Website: lowes
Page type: order-returns
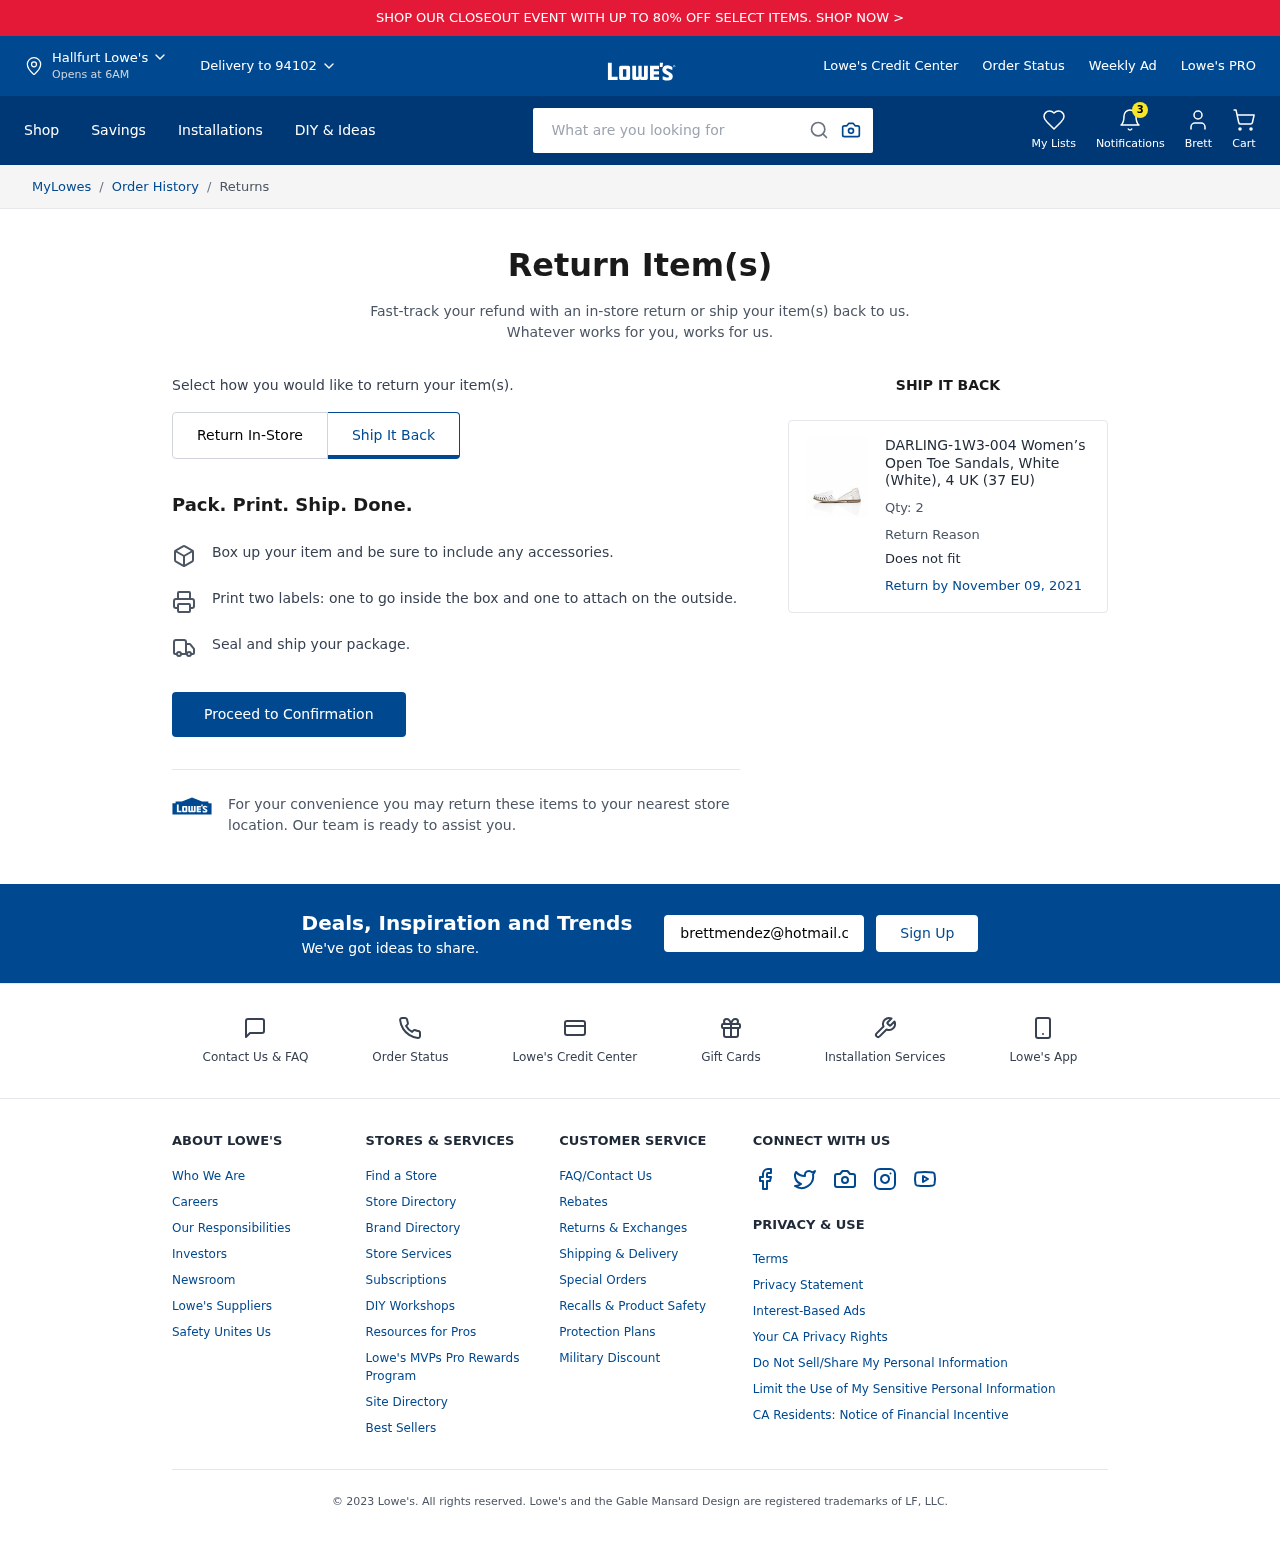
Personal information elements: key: PII_CITY
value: Hallfurt
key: PII_EMAIL
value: brettmendez@hotmail.com
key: PII_FIRSTNAME
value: Brett
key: PII_POSTCODE
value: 94102
Product elements: key: PRODUCT1_NAME
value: DARLING-1W3-004 Women’s Open Toe Sandals, White (White), 4 UK (37 EU)
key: PRODUCT1_QUANTITY
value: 2
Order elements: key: ORDER_RETURN_BY_DATE
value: November 09, 2021
Search elements: key: HEADER_SEARCH
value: What are you looking for
Other elements: key: NOTIFICATION_COUNT
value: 3